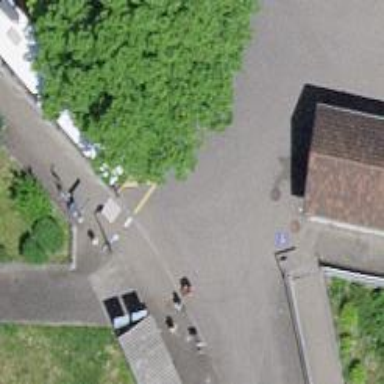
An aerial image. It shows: Platform for public transport. The platform is located by the road.